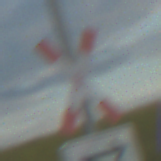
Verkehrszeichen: Andreaskreuz
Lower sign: RichtungsangabeDurchPfeile4
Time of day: SunriseSunset
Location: Outdoor (RoadRail)
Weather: PartlyCloudy
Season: NotSpecified
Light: Natural